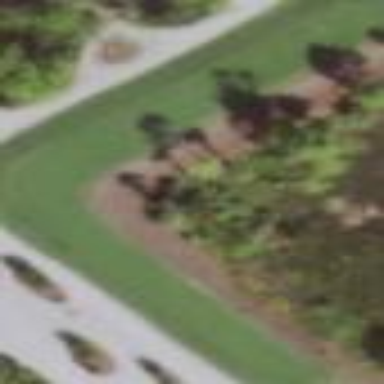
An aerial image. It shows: Golf tee on grassy land.